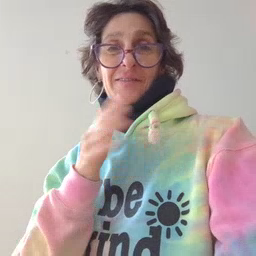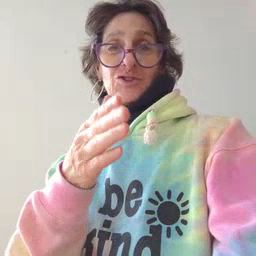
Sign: fish